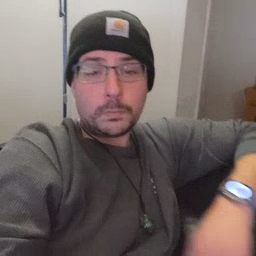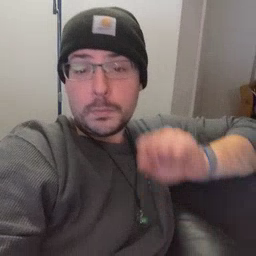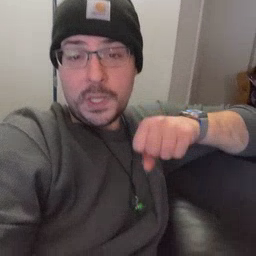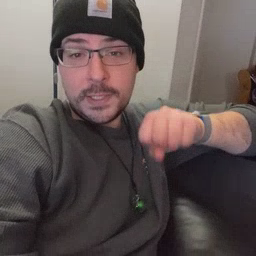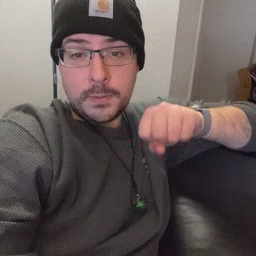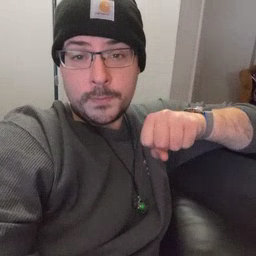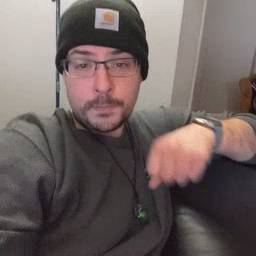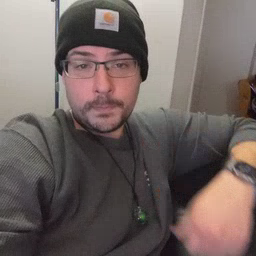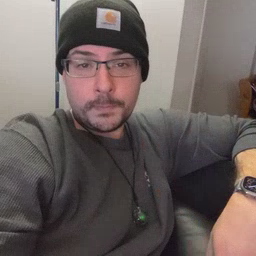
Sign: yes